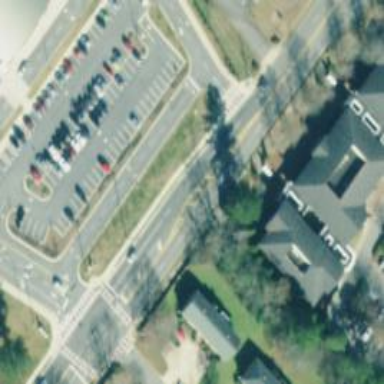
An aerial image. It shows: Marked road crossing.